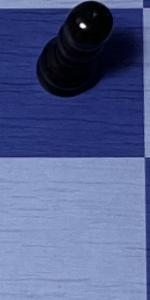
Label: Empty